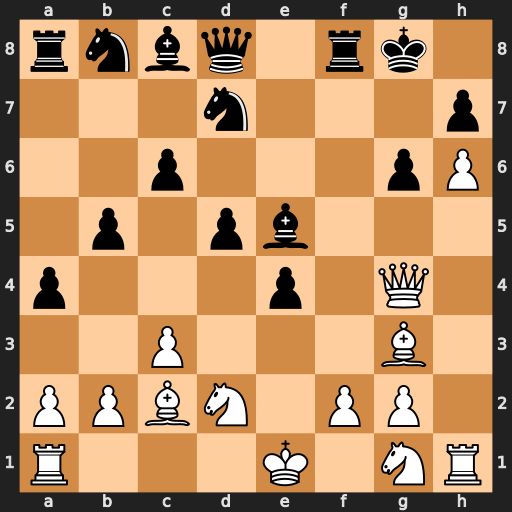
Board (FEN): rnbq1rk1/3n3p/2p3pP/1p1pb3/p3p1Q1/2P3B1/PPBN1PP1/R3K1NR
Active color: w
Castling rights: KQ
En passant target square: -
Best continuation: Qe6+ Rf7 Bxe5 Nxe5 Qxe5